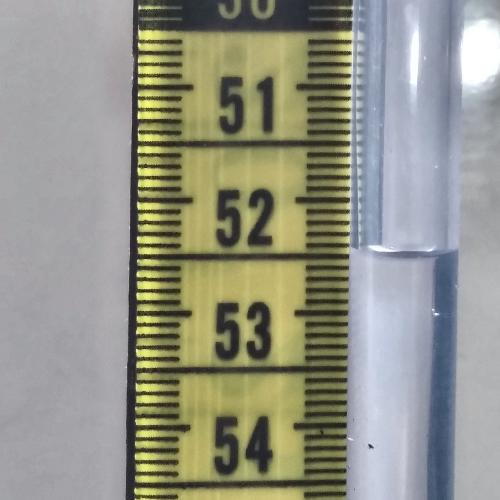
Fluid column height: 52.4 cm